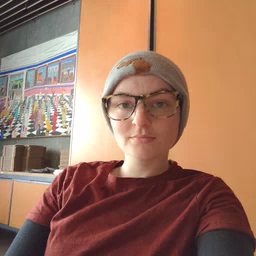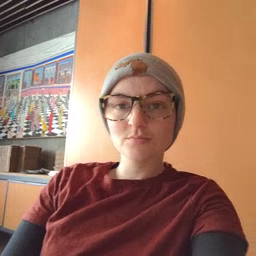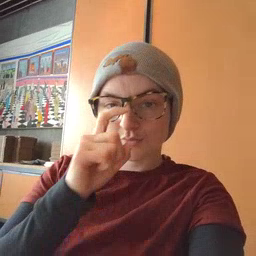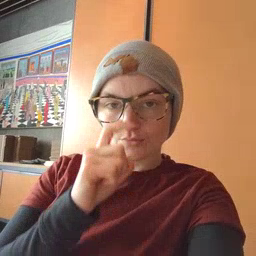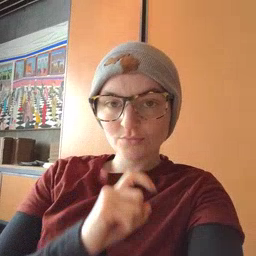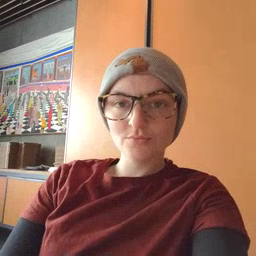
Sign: doll